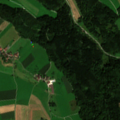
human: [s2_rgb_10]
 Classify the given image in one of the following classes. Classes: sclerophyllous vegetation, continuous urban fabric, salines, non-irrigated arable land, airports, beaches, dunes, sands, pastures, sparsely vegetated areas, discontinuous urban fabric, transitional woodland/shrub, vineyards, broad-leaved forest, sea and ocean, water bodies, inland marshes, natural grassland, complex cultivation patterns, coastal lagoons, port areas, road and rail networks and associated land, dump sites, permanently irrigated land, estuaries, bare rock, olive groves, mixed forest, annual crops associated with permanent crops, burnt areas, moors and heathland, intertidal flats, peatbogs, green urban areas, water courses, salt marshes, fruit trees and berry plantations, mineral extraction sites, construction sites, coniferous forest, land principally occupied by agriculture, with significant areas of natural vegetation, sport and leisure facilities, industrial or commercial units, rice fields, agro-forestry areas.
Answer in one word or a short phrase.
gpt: non-irrigated arable land, coniferous forest, mixed forest